Question: So the problem that I have is my 'UIPopoverController''s arrow is a different color to my 'UINavigationBar' color. If you look at the image there is a slight shadow on the white and you can see it is not the same white:

This only happens on iOS 8 and not on 7, on 7 it's working as expected.
'''
- (UIPopoverController *)showPopoverController:(UIViewController *)controller fromBarButtonItem:(UIBarButtonItem *)view
{
UINavigationController *navController = [[UINavigationController alloc] initWithRootViewController:controller];
UIPopoverController *popoverController = [[UIPopoverController alloc] initWithContentViewController:navController];
// controller.view.frame = CGRectMake(0, 0, 320, 400);
AppDelegate *appDelegate = (AppDelegate *)[[UIApplication sharedApplication] delegate];
appDelegate.popoverController = popoverController;
CGSize size = CGSizeMake(controller.view.frame.size.width, controller.view.frame.size.height + 44.0);
[navController setPreferredContentSize:size];
[popoverController setPopoverContentSize:size];
[popoverController presentPopoverFromBarButtonItem:view permittedArrowDirections:UIPopoverArrowDirectionAny animated:YES];
[navController.navigationBar setBarTintColor:[UIColor whiteColor]];
[popoverController setBackgroundColor:[UIColor whiteColor]];
return popoverController;
}
'''
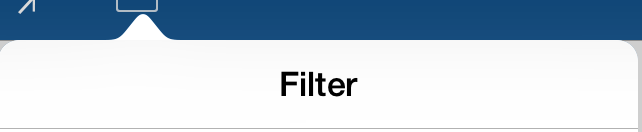
Answer: So at the end I needed this little piece of code
'''
self.navigationController.navigationBar.translucent = NO;
'''